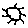
Label: sun